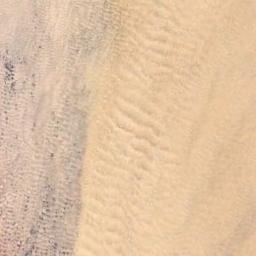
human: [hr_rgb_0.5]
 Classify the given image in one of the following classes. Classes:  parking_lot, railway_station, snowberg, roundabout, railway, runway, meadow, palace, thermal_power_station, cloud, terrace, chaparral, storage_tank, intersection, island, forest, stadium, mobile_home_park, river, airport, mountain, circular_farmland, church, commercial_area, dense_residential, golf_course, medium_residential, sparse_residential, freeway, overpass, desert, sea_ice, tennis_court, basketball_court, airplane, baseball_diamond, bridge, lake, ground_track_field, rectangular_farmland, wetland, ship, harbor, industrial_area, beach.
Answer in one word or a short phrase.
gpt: desert